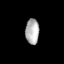
Tissue: lung
Cell type: Others
Senescence score: 0.6074
Nuclear area (px): 340
Mean DAPI intensity: 177.435